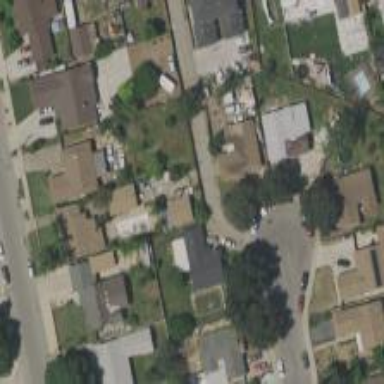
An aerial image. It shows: Alleyway designated as service road.